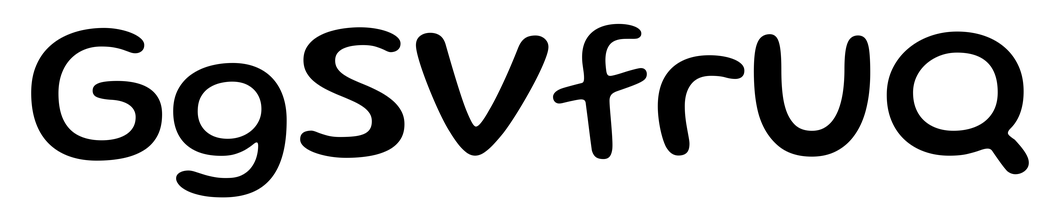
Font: Gluten_Regular